Question: I am developing an application where i need icons to be floating on my panel. I am not sure which control and layout will be suitable for this. I am attaching an image to make you understand what i mean. I want the same two column icon based layout. And if i will scroll down it should be in a sliding way and scroll down. Please let me know which layout and control is suitable for sliding window where icons will be appearing in Android. I am new bie so i am sorry if its not a good question.

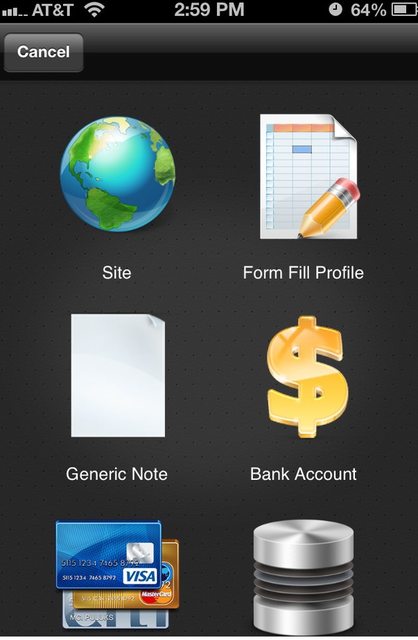
Answer: If you have a fixed number of items, you could simply use 'LinearLayout's (with a 'ScrollView' as the root view of the layout). If you have a large number of items or you don't know in advance how many items you will have, use a <URL>.